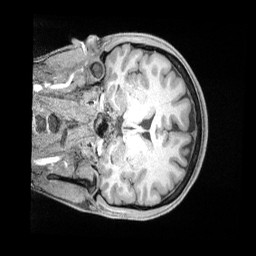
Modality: T1w
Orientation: coronal
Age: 35
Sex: female
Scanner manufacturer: siemens
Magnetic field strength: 3 T
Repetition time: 2 s
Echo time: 0.00211 s